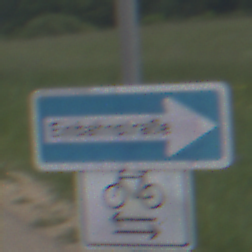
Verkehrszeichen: EinbahnstrasseRechtsweisend
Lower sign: RichtungsangabeDurchPfeile9
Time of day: Midday
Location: Outdoor (RoadRail)
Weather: PartlyCloudy
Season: NotSpecified
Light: Natural